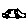
Label: car